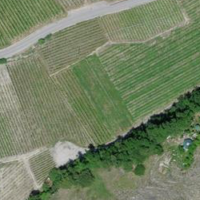
EUNIS habitat code: 40
Species observed at this site:
Humulus lupulus